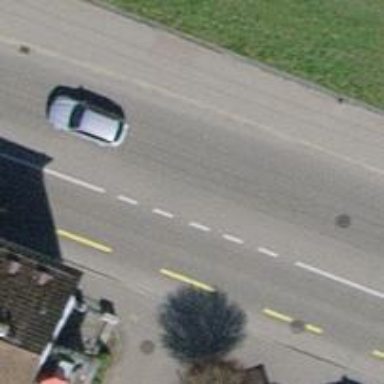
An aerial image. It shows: Asphalt road classified as primary highway. The road has trolley wire for trolley buses.